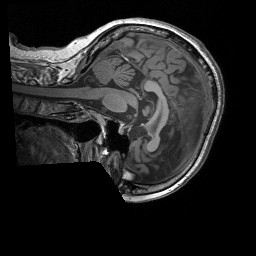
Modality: T1w
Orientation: sagittal
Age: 69
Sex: female
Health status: healthy
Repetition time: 1.9 s
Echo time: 0.00252 s